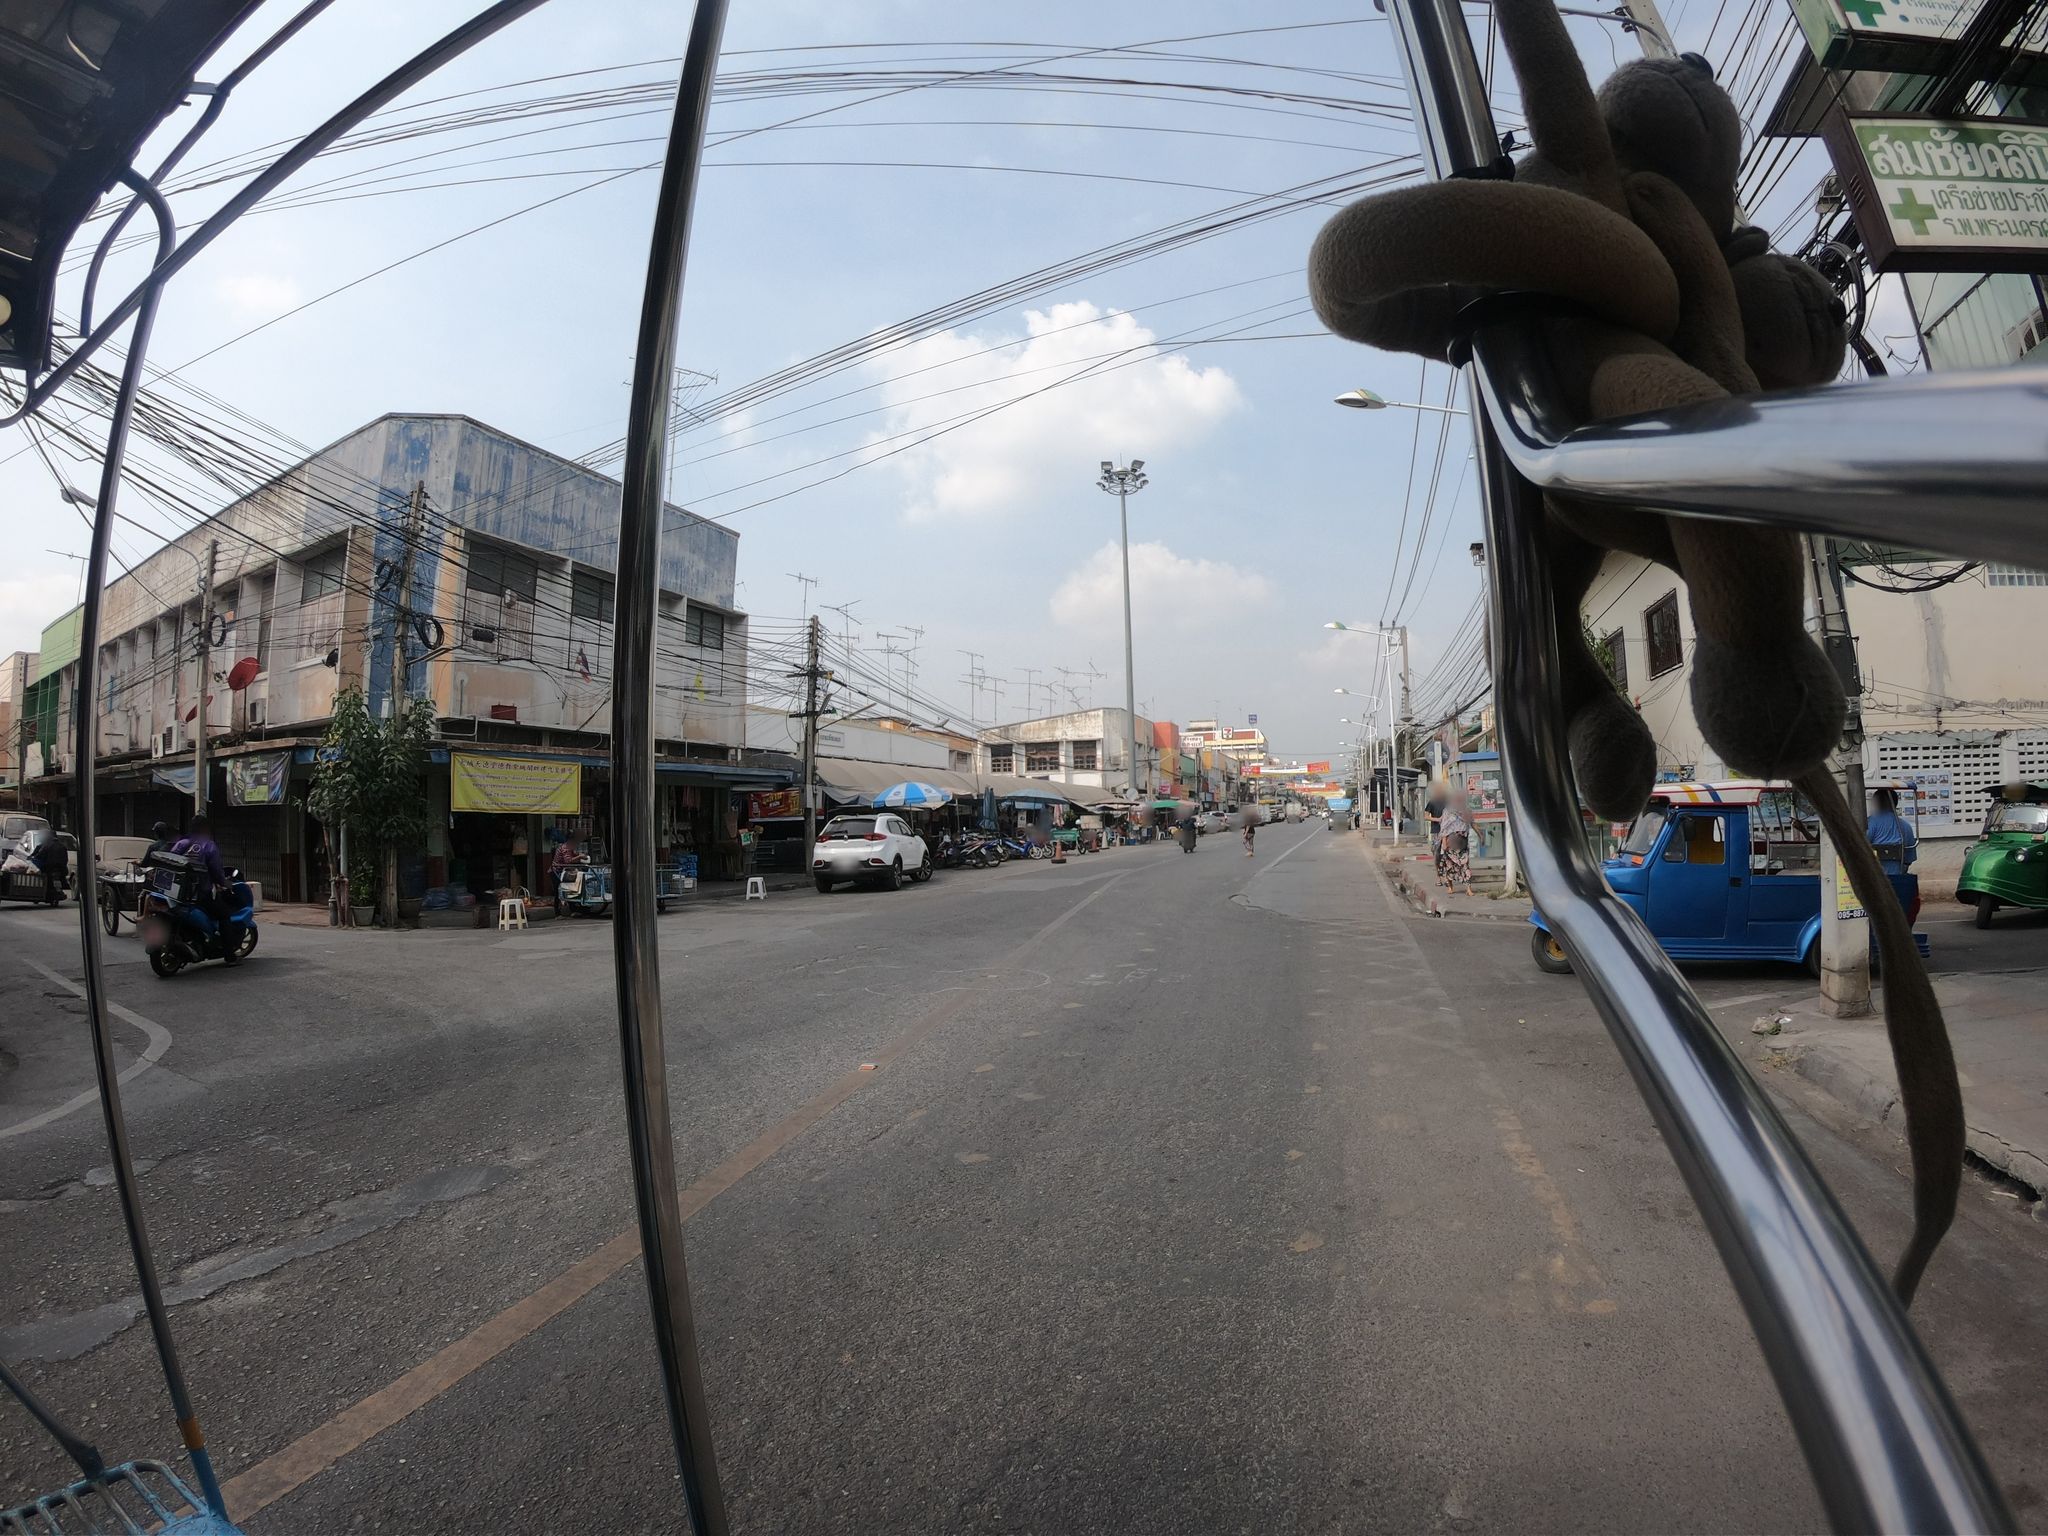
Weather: clear
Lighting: day
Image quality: good
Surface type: walking surface
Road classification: steps, path, residential
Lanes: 1
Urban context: semi-dense urban cluster
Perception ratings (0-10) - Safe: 5.8, Lively: 6.02, Beautiful: 3.32, Boring: 7.67, Depressing: 3.39, Wealthy: 4.22